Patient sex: F
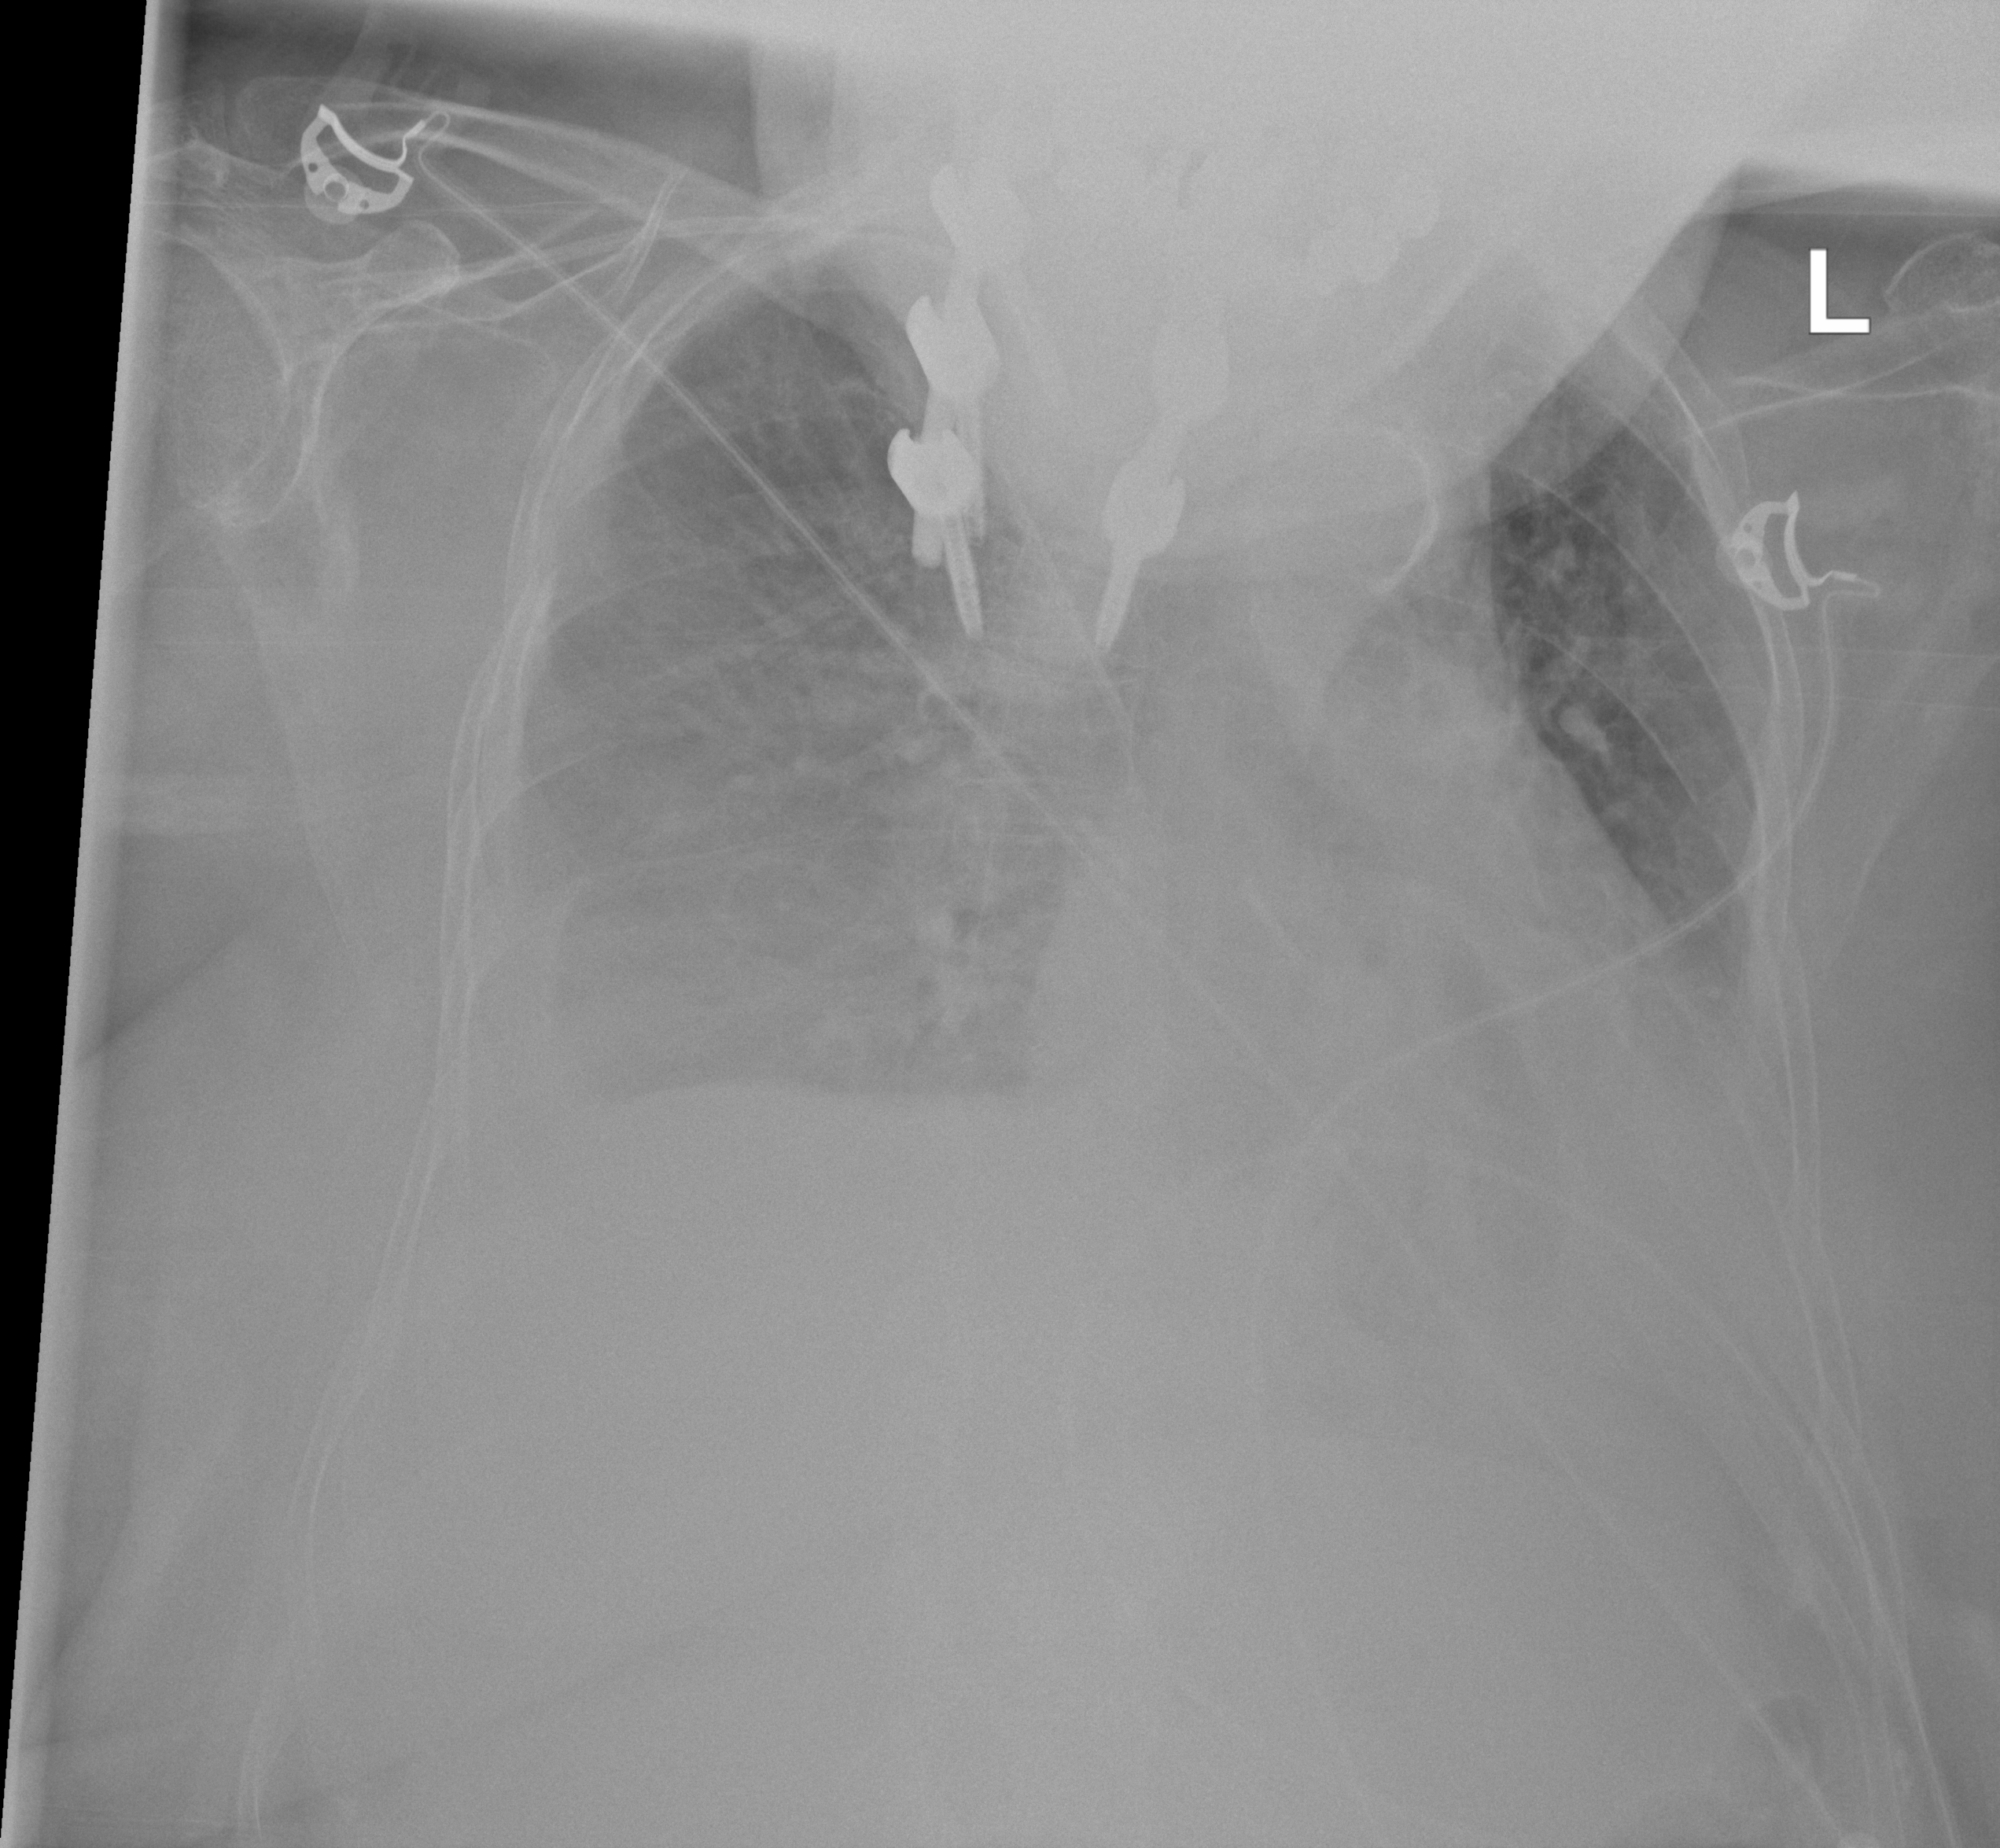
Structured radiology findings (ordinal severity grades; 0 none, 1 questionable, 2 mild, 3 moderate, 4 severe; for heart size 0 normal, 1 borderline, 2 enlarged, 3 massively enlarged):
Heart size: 1
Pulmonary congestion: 2
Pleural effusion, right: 3
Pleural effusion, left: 2
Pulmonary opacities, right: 2
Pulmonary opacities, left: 1
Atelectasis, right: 3
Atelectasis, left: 2